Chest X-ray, AP view. Patient: 64 years old, sex F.
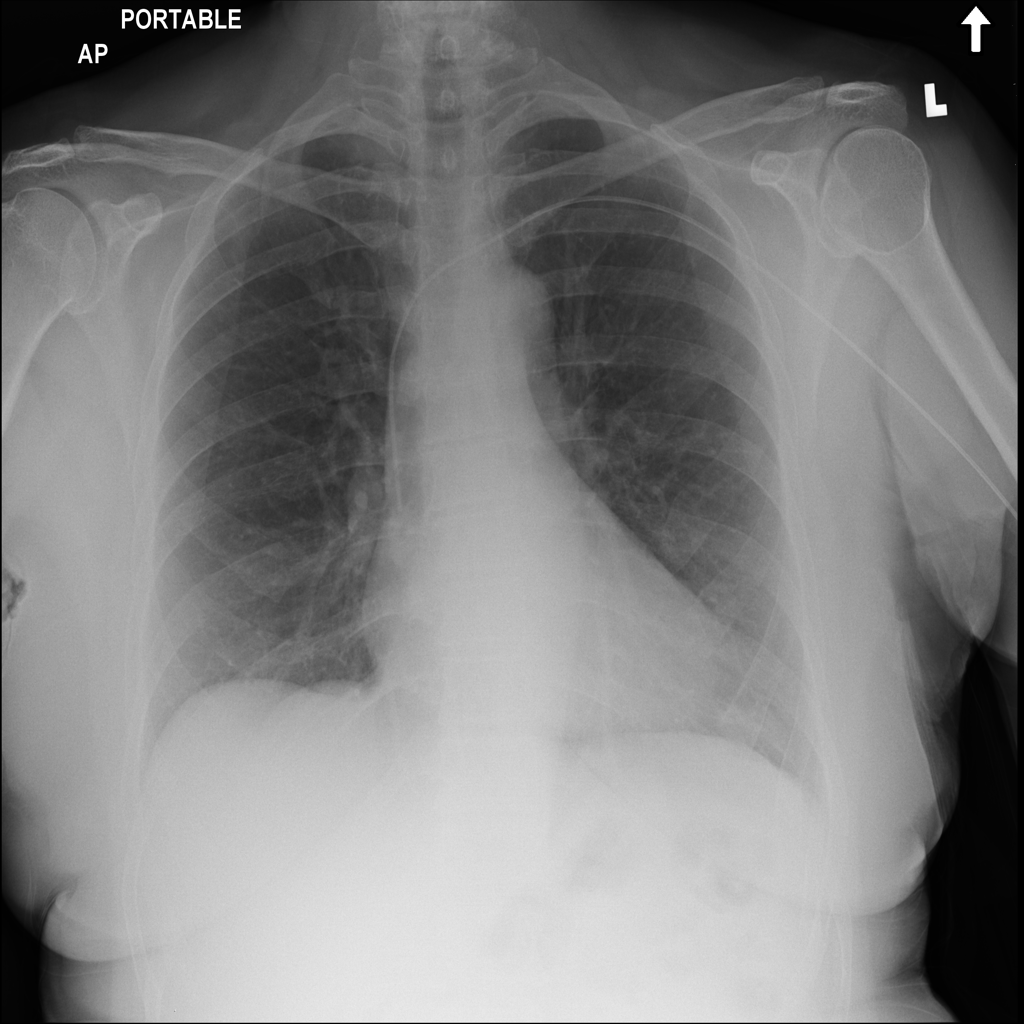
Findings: No Finding